Question: I am trying to add a custom icon to setup project. So instead of standard installer logo I have my custom logo.
To make it clear, here is the icon, which I want to change:

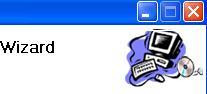
Answer: Right-click the Setup Project in Solution Explorer and select .
This will display all the screens of the installer.
The picture that you want to change is the property .
You can customize this for any screen of the installer.